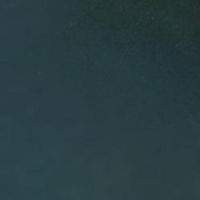
EUNIS habitat code: 14
Species observed at this site:
Aythya fuligula